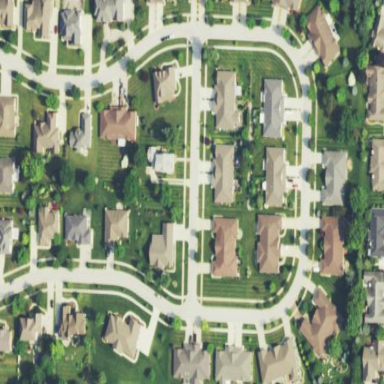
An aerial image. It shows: Neighborhood.